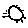
Label: sun